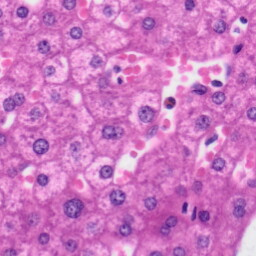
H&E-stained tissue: Liver